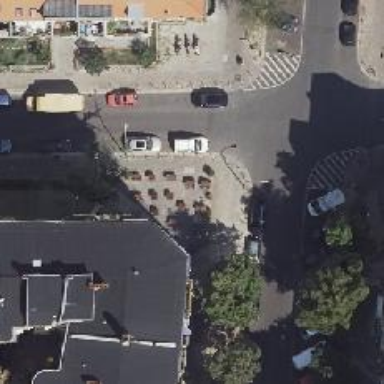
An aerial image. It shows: Restaurant.